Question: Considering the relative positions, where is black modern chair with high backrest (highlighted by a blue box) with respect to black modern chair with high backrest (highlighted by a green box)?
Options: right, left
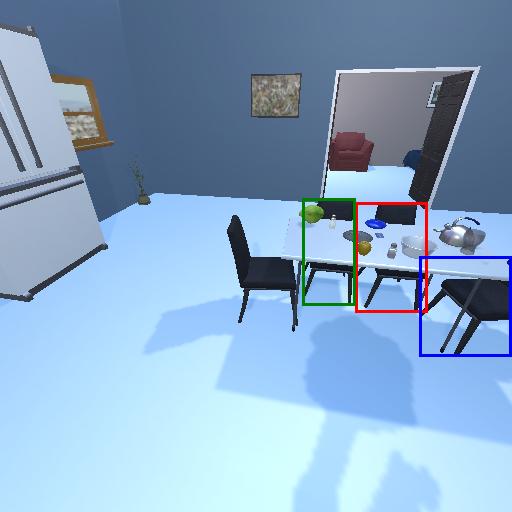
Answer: right